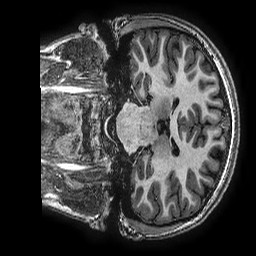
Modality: T1w
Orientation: coronal
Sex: female
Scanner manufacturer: ge
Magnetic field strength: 3 T
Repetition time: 0.00766 s
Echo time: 0.003476 s